Question: jstat -gcutil as shown below:

The old gen first from 13.78 to 99.98,then to 14.81,but the FGCT is always 1,
Why?
In addition to FullGC, there are other reasons to cause this situation?
> -Xms4096m -Xmx4096m -Xss256k -XX:PermSize=256m -XX:MaxPermSize=256m -XX:NewSize=512m -XX:MaxNewSize=512m -XX:SurvivorRatio=16 -XX:+UseParNewGC -XX:ParallelGCThreads=16 -XX:MaxTenuringThreshold=32 -XX:+UseConcMarkSweepGC -XX:ParallelCMSThreads=8 -XX:+CMSParallelRemarkEnabled -XX:+CMSPermGenPrecleaningEnabled -XX:CMSInitiatingOccupancyFraction=70 -XX:+UseCMSCompactAtFullCollection
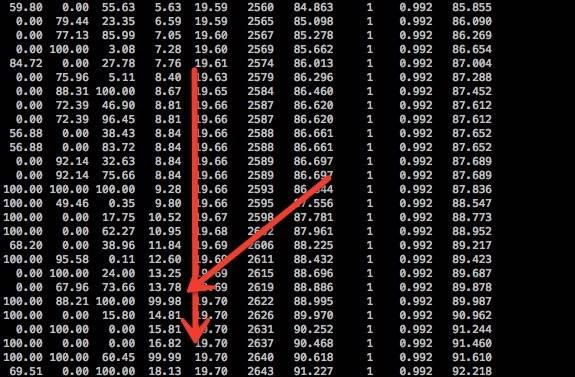
Answer: 1. A HotSpot JVM full GC is counted when the young generation and the permanent generation are collected... (Source: Analyzing the Performance Impact of Memory Utilization and Garbage Collection, goto section Major vs. Minor Garbage Collections)
2. There is a ambigious use out there of the term "full garbage collection" in different tools, some show no GC events and others report gc events if run at the same time and the same JVM. Keep this in mind if you have to compare output/reports.
So back to your question:
When I take a look at your output I can see that the permantent space utilization is increasing. It started with 19.59 and is 19.70 in the last line of your output. . That is the reason why FGC is still 1.
Additional some notes regarding the jstats -gcutil output.
- - - - -
'. S0 S1 E O P YGC YGCT FGC FGCT GCT 12.44 0.00 27.20 9.49 96.70 78 0.176 5 0.495 0.672 12.44 0.00 62.16 9.49 96.70 78 0.176 5 0.495 0.672 12.44 0.00 83.97 9.49 96.70 78 0.176 5 0.495 0.672 0.00 7.74 0.00 9.51 96.70 79 0.177 5 0.495 0.673'
The shown values for YGC, YGCT, FGC and FGCT and no to the moment when you started jstat -gcutil. Just the case you are wondering the output might start with e.g. 12 FGC in the first line.
Here is the jstat doc: <URL>